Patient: sex M, age 37
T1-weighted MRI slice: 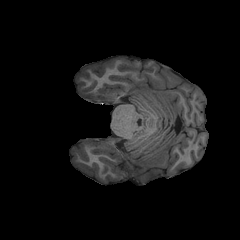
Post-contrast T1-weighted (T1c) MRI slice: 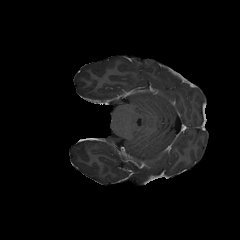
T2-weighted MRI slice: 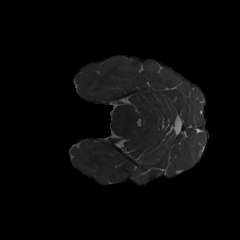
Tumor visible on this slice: no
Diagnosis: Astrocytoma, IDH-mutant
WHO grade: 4